Question: I need to create a component such as progressbar (as you can see in image) to act as slider. I searched Internet and find somethings like:
<URL>
but it was not useful for me. Please tell me how can i create this component?

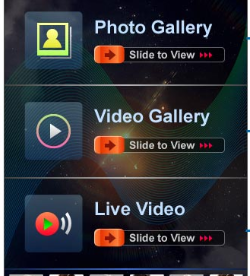
Answer: Create your own drawable, for example 'progressbar.xml' and set 'android:progressDrawable="@drawable/progressbar' attrubute on your progress bar
write in 'progressbar.xml' drawable this code:
'''
<?xml version="1.0" encoding="utf-8"?>
<layer-list xmlns:android="http://schemas.android.com/apk/res/android" >
<item android:id="@android:id/background">
<nine-patch android:src="@drawable/progressbar_bg" android:dither="true" />
</item>
<item android:id="@android:id/progress">
<clip>
<nine-patch android:src="@drawable/progressbar_body" android:dither="true" />
</clip>
</item>
</layer-list>
'''
and replace '@drawable/progressbar_bg' and '@drawable/progressbar_body' with you own 9 patch png images